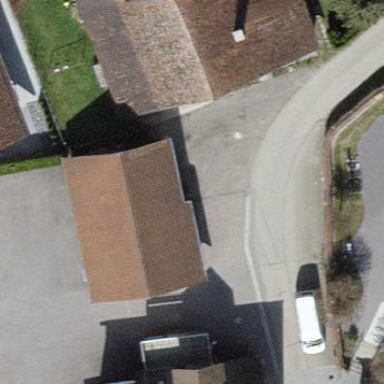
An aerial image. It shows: Garage building.